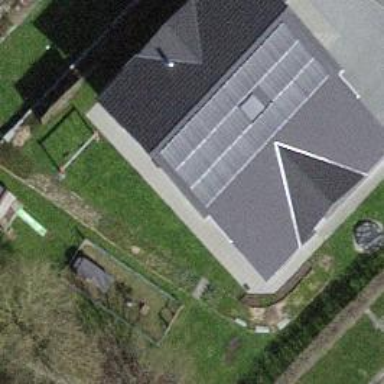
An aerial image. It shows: Solar power generator with photovoltaic panels.